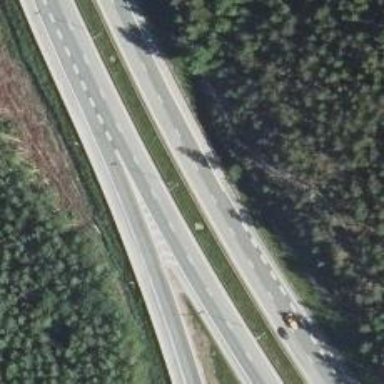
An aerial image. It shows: Asphalt motorway.